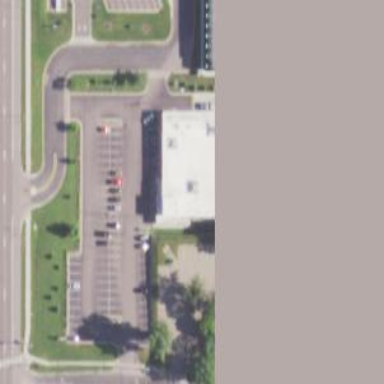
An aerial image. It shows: Retail building housing supermarket.